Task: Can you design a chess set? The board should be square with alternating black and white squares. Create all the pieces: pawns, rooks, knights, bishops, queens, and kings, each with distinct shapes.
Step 1943:
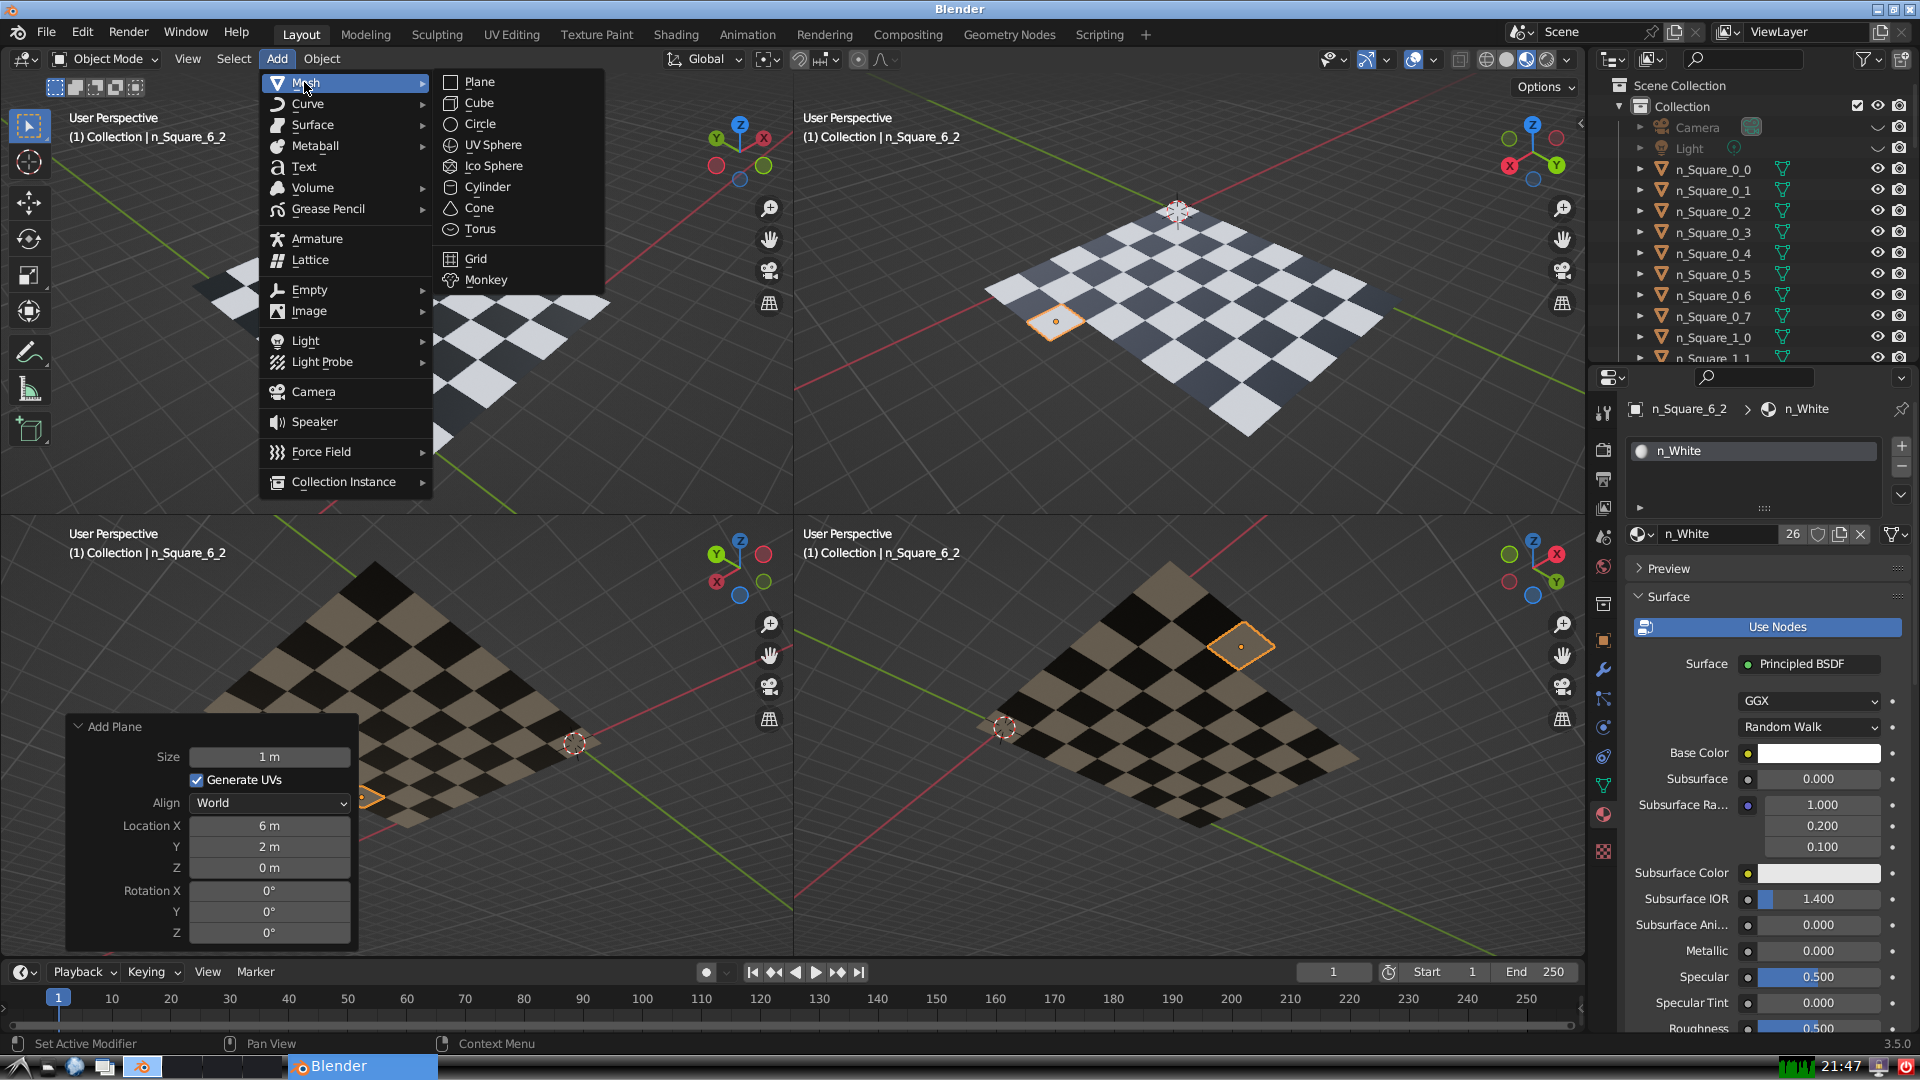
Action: {"mouse_move": [499, 79]}